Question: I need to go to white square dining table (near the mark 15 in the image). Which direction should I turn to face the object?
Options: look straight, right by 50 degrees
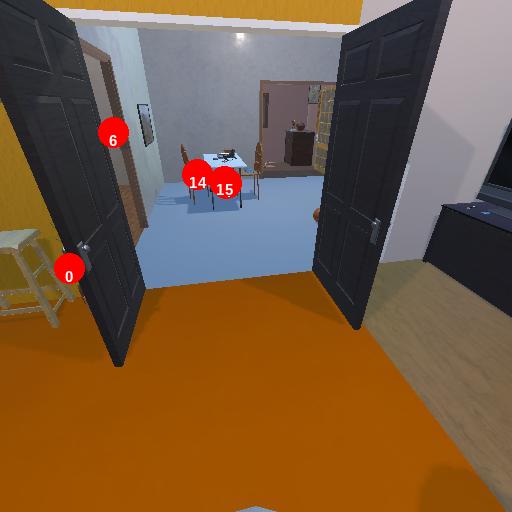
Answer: look straight